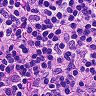
Metastatic tissue present: no